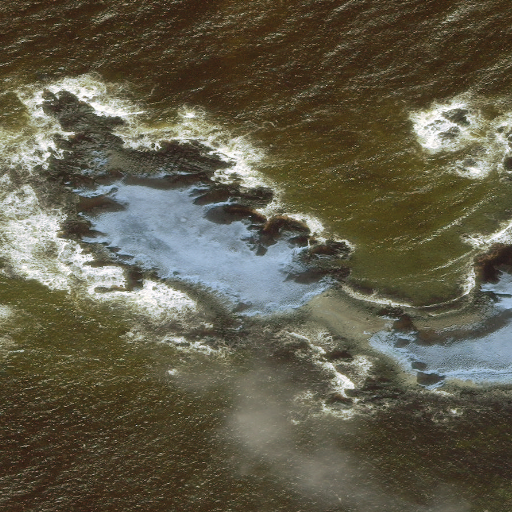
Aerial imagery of island in Alaska named Angyam-tanasuu containing only unknown